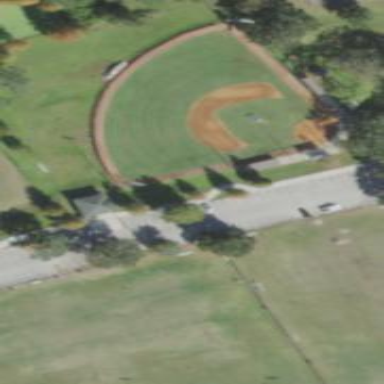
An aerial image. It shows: Baseball pitch for leisure land.